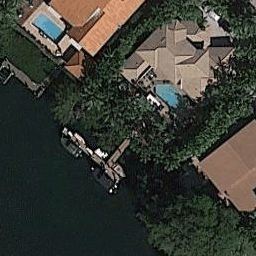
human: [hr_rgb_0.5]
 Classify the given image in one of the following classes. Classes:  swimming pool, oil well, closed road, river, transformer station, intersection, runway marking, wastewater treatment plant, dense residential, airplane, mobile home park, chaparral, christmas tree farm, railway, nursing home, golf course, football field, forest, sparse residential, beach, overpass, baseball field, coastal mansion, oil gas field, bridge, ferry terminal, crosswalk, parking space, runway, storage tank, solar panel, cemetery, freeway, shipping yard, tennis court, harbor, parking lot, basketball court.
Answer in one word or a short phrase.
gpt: coastal mansion